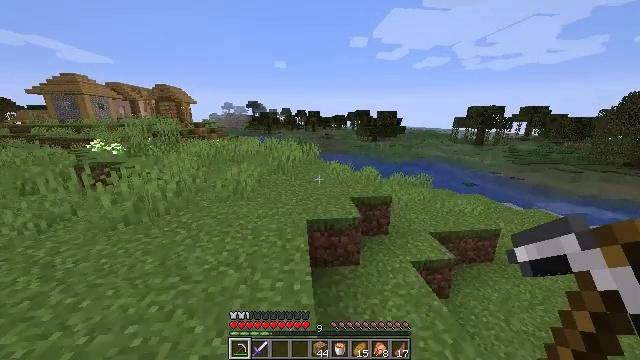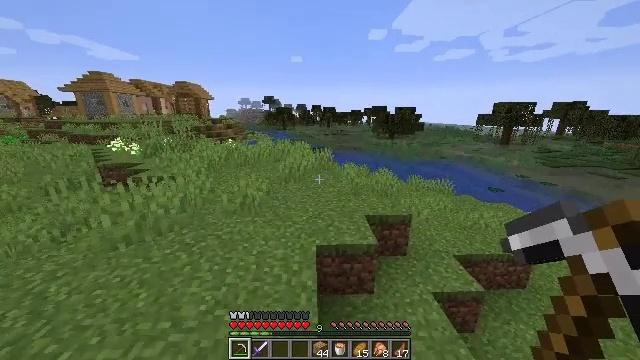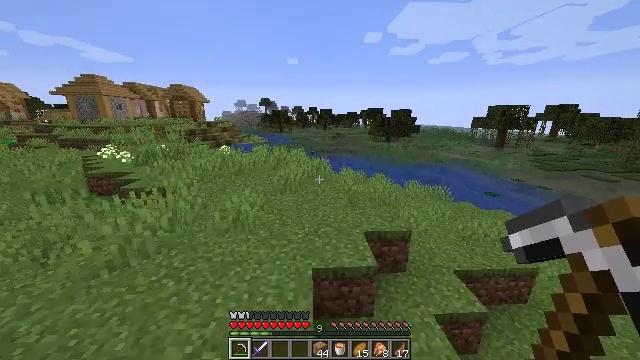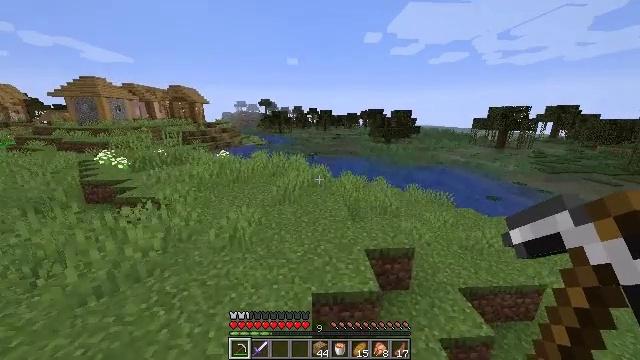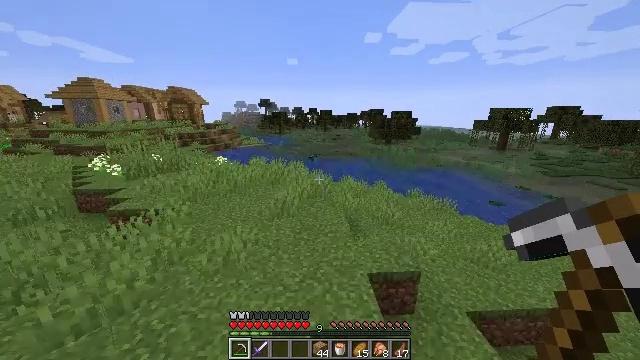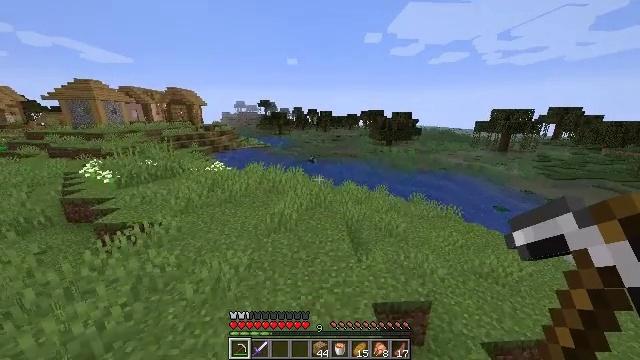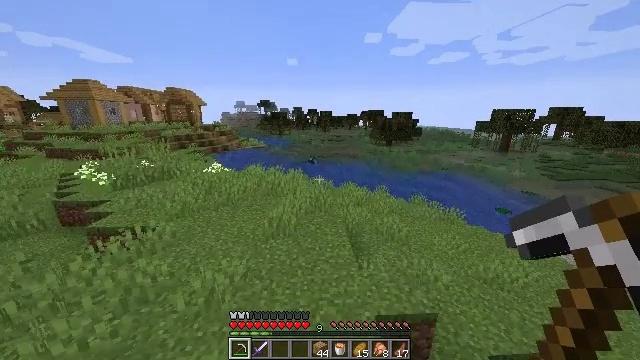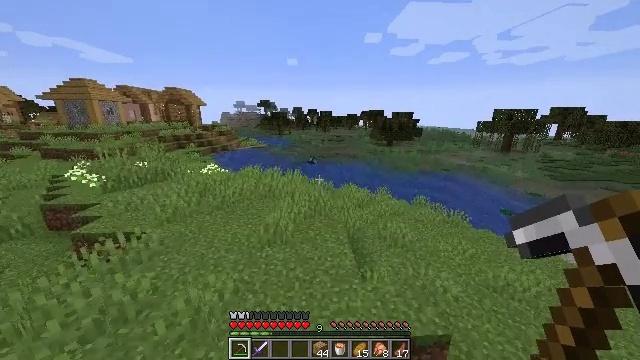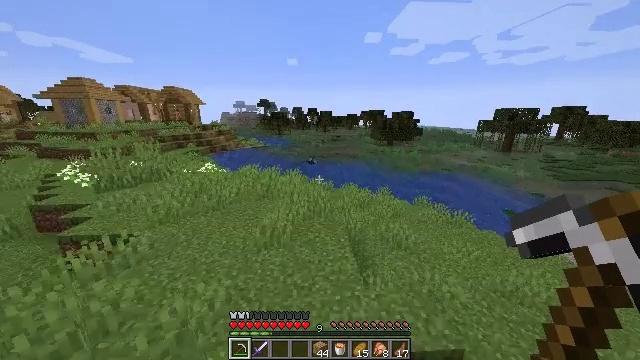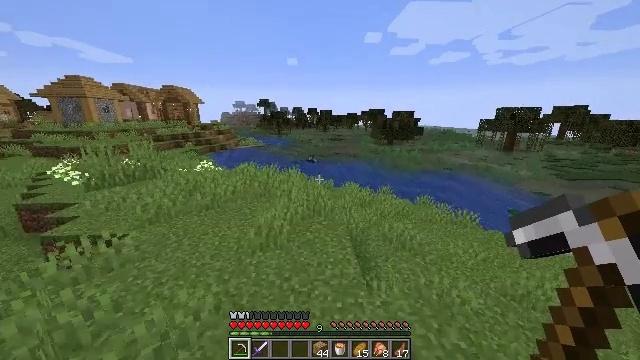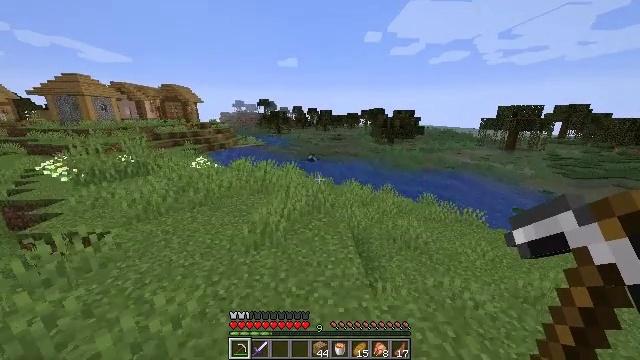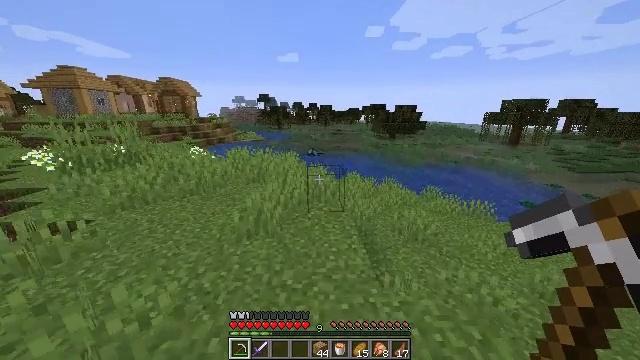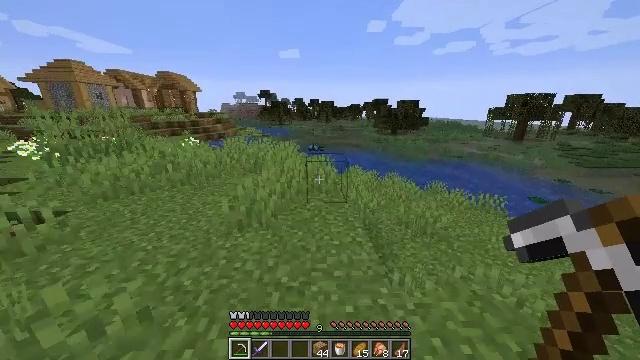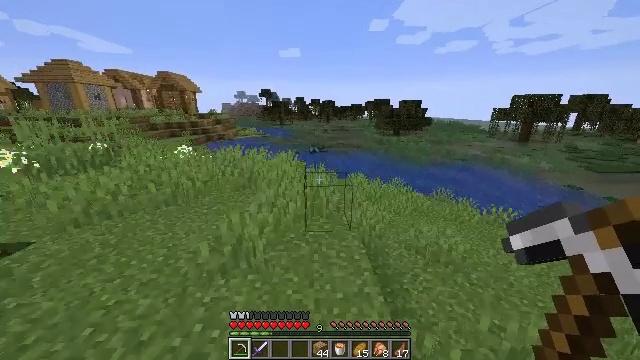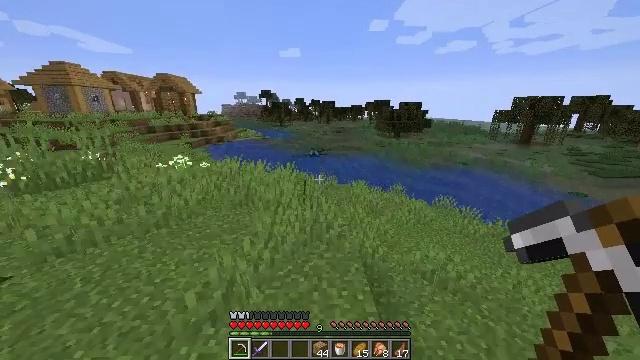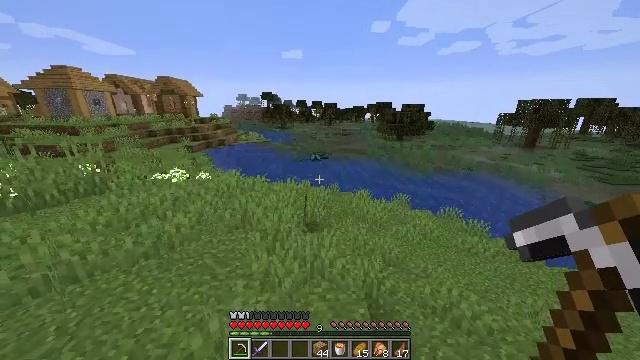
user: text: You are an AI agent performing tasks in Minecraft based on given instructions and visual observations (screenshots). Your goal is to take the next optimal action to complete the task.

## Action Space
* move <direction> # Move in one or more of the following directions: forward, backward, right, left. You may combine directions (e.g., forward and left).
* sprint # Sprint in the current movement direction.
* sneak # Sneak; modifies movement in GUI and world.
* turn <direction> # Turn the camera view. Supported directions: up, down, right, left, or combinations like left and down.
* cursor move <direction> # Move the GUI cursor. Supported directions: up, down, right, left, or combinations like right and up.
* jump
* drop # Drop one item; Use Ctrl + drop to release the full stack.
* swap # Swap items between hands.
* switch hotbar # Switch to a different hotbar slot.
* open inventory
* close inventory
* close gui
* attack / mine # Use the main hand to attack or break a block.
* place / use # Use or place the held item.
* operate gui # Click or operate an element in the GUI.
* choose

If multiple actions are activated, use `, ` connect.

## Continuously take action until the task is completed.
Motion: motion action
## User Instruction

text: Remove layers of soul soil.
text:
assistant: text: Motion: move forward, sprint, turn left and down, jump
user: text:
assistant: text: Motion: move forward, sprint, jump
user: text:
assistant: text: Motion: move forward, sprint, jump
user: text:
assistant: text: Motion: move forward, sprint, jump
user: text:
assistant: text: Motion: move forward, sprint, jump
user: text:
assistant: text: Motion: move forward, sprint, jump
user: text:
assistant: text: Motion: move forward, sprint, jump
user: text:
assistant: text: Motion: move forward, sprint, jump
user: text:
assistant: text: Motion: move forward, sprint, jump
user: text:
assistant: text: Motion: move forward, sprint, jump
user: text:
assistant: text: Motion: move forward, sprint, jump
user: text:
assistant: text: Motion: move forward, sprint, jump
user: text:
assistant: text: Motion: move forward, sprint, jump
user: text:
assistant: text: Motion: move forward, sprint, jump
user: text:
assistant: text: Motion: move forward, sprint, jump
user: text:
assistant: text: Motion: move forward, sprint, jump
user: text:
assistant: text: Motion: move forward, sprint, jump
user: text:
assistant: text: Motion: move forward, sprint, jump
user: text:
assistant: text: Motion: move forward, sprint, jump
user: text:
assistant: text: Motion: move forward, sprint
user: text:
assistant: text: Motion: move forward and move left, sprint
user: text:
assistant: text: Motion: move forward and move left, sprint
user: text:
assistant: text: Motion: move forward and move left, sprint
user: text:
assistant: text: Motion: move forward and move left, sprint
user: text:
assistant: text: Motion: move forward and move left, sprint, turn left and down, jump
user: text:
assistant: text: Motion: move forward and move left, sprint, turn left and down, jump
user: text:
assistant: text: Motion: move forward and move left, sprint, turn left and down, jump
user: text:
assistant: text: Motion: move forward and move left, sprint, turn left, jump
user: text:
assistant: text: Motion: move forward and move left, sprint, jump
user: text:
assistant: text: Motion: move forward and move left, sprint, jump